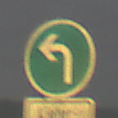
Verkehrszeichen: VorgeschriebeneFahrtrichtungLinks
Zusatzzeichen unten: BesondereFahrzeugeUndTransportgueter5
Umgebung: Outdoor, Urban
Tageszeit: Night
Wetter: PartlyCloudy
Licht: Artificial
Jahreszeit: NotSpecified
Kontrast: HighContrast